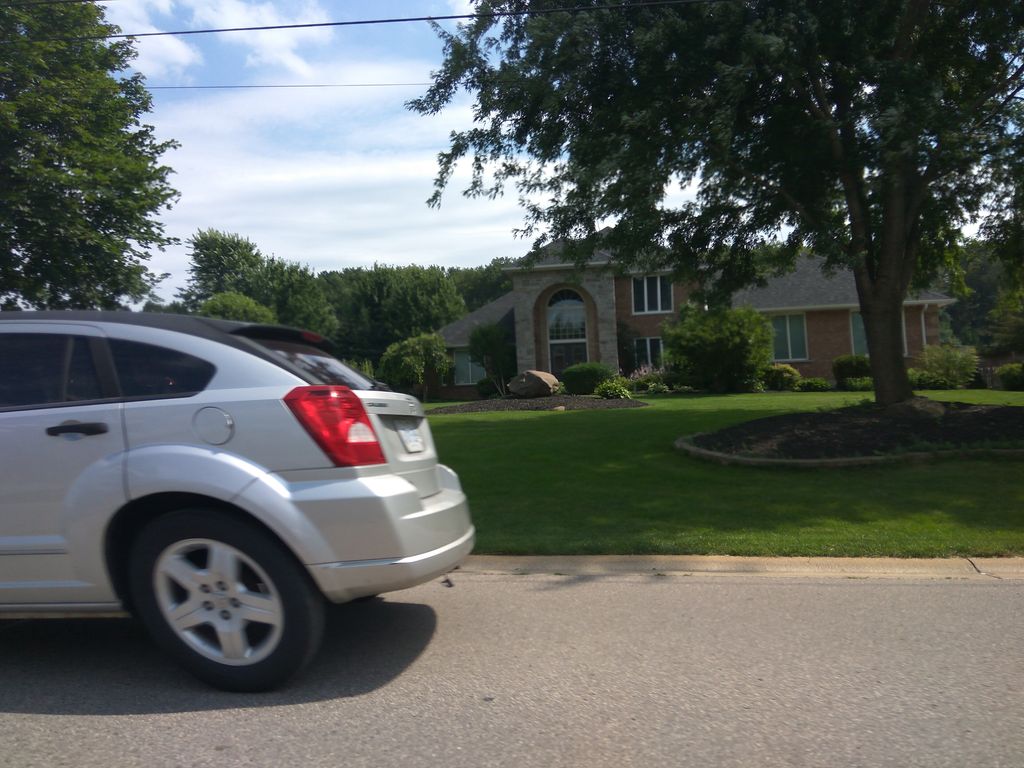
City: kitchener-waterloo